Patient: sex M, age 78
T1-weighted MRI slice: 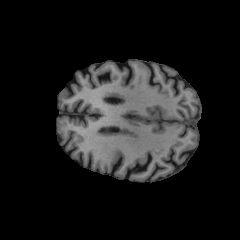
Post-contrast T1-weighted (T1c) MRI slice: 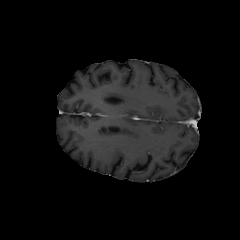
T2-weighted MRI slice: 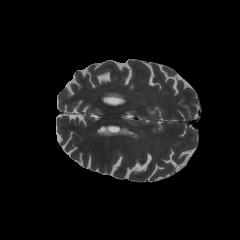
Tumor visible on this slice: no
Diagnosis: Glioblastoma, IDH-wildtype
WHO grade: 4